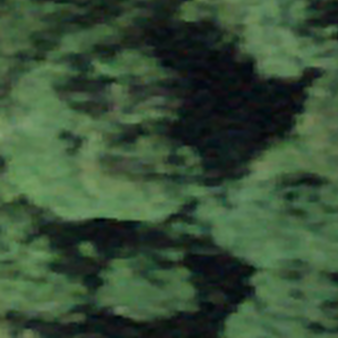
Label: other